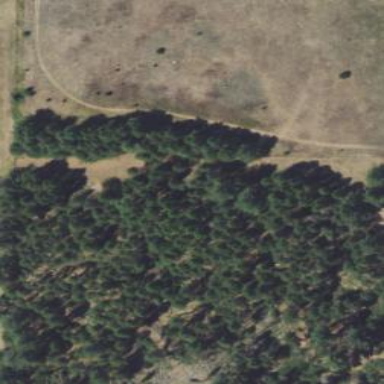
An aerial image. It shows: Forest with mixture of leaf types and cycles.